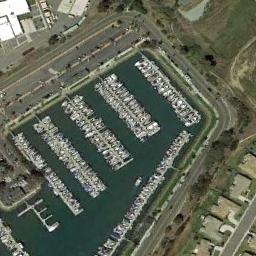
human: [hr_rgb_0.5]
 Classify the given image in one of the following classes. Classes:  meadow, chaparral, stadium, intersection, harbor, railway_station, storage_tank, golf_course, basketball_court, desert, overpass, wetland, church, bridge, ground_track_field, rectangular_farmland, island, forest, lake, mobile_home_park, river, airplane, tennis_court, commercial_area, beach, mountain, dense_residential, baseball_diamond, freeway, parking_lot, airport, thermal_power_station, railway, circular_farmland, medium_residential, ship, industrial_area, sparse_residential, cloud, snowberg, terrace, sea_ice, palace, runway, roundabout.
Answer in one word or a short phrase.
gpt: harbor